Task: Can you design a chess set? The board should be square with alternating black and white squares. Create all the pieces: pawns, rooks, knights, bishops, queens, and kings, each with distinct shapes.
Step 2337:
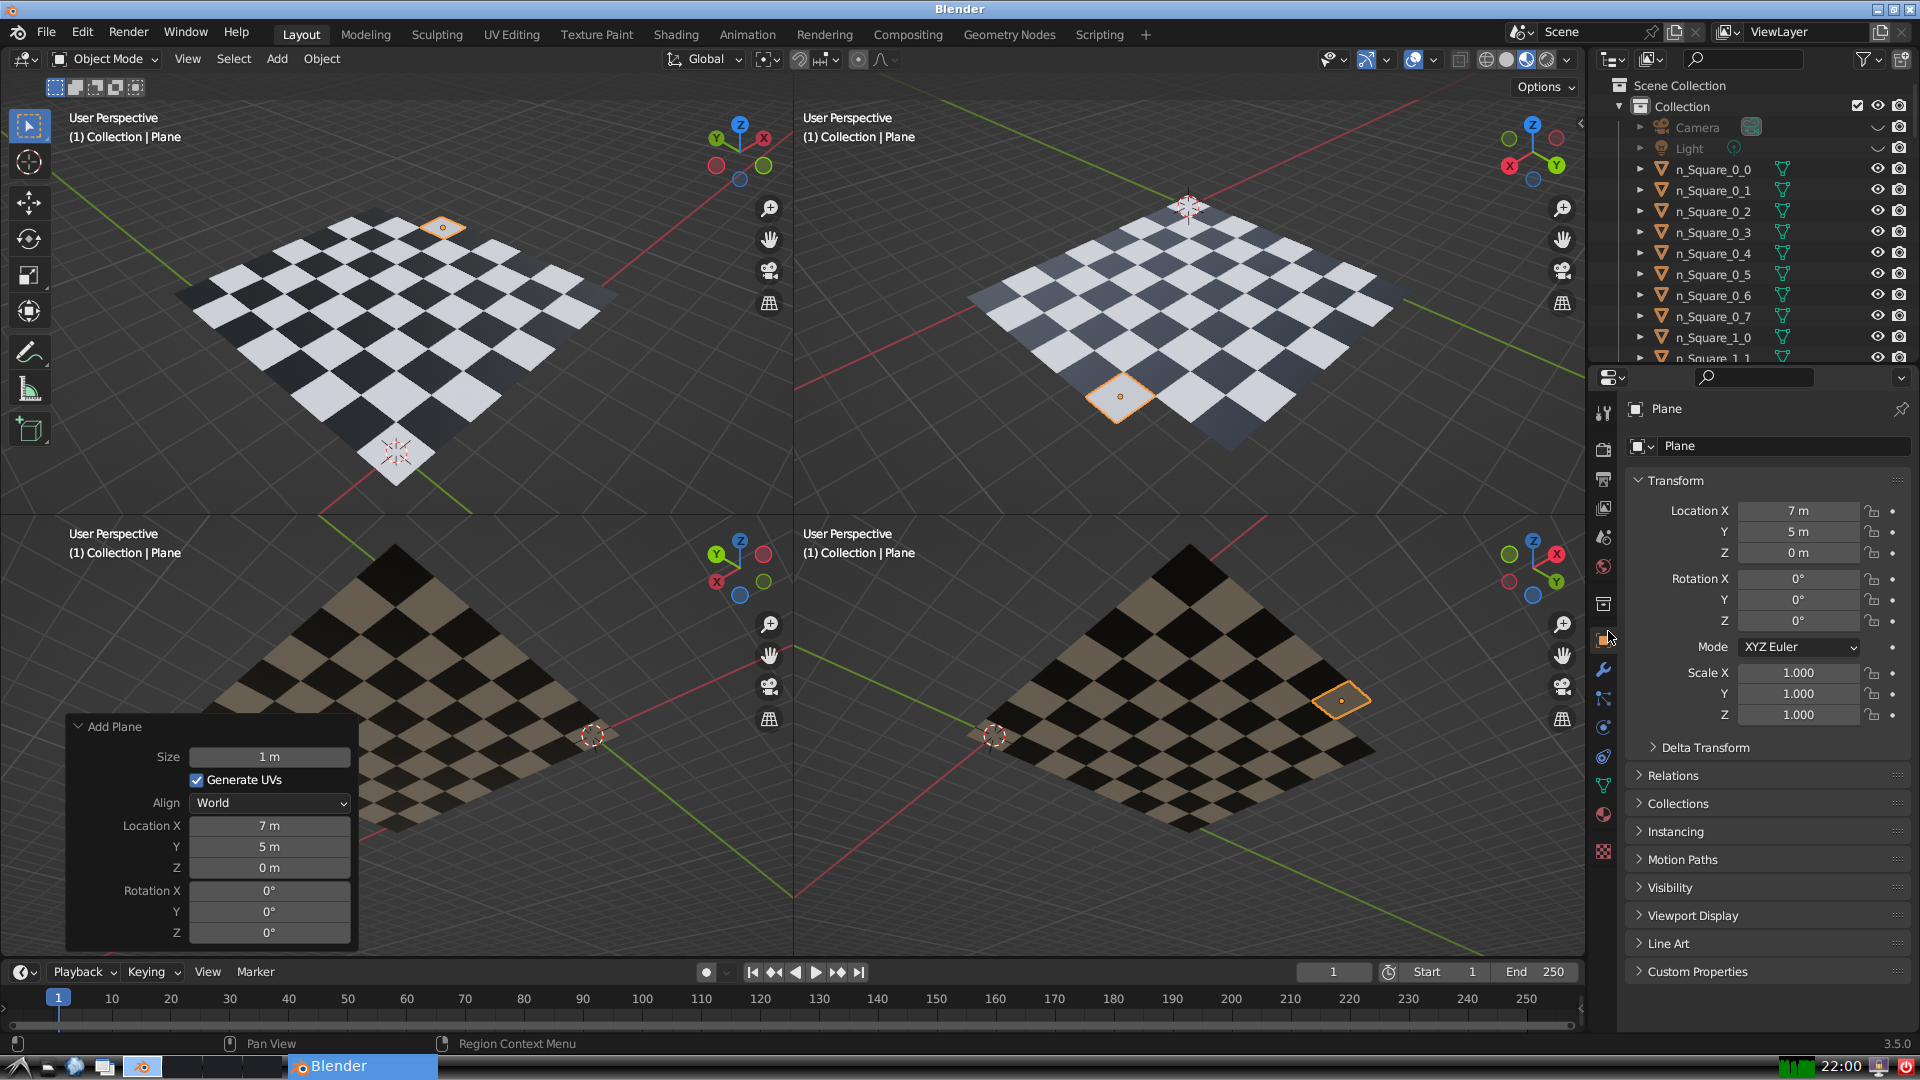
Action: {"mouse_move": [1732, 445]}